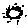
Label: sun